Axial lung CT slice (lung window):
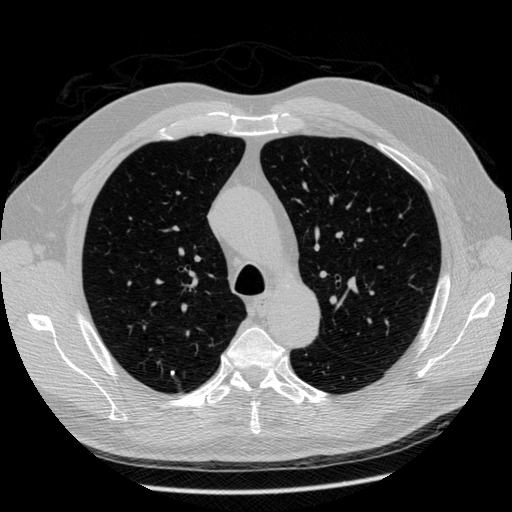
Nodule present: yes
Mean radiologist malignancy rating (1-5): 1